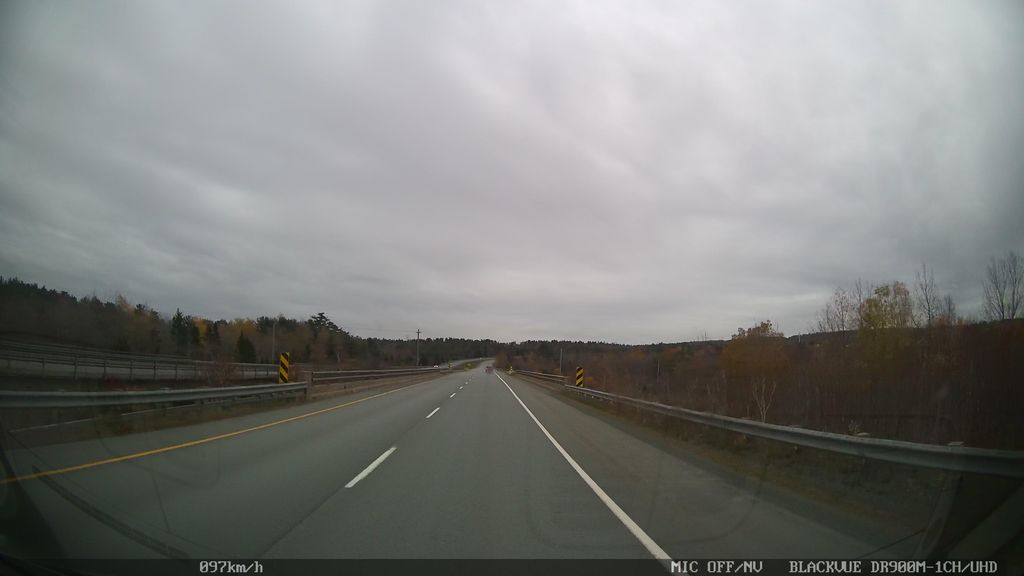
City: halifax